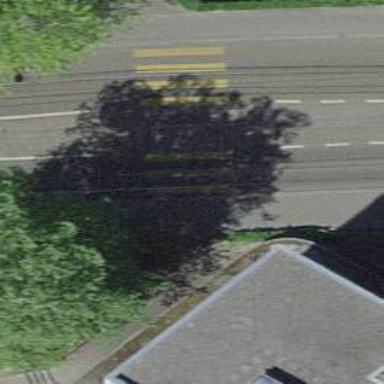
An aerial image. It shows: Kerb serving as barrier.